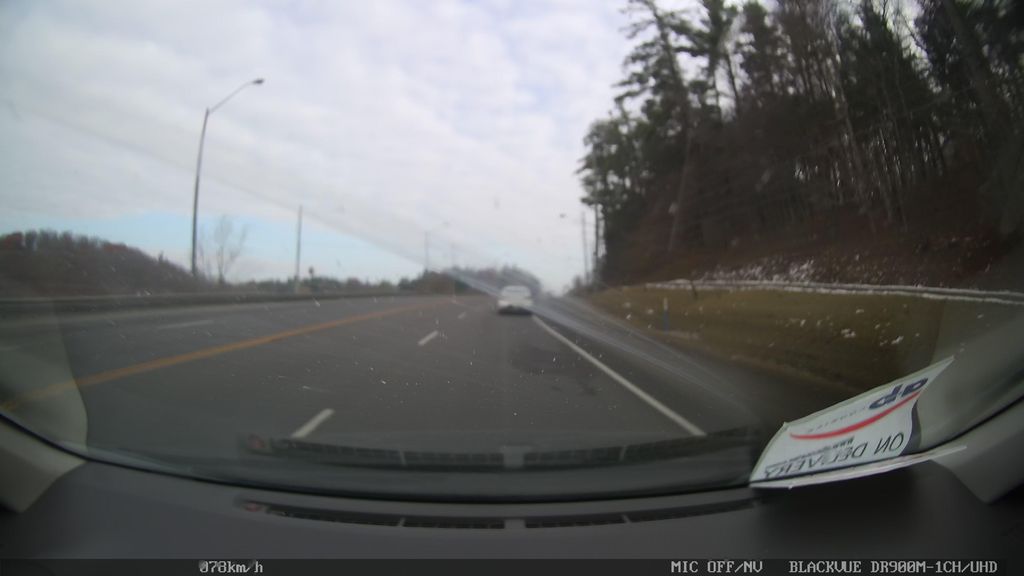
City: toronto